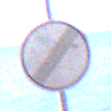
Verkehrszeichen: EndeSaemtlicherBegrenzungen
Umgebung: Outdoor, Nature
Tageszeit: MorningAfternoon
Wetter: Clear
Licht: Natural
Jahreszeit: NotSpecified
Kontrast: HighContrast